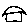
Label: house